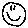
Label: smiley face